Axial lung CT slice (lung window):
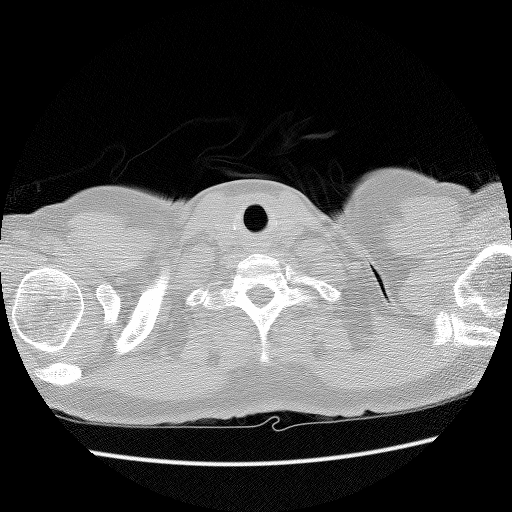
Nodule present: no